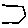
Label: hexagon